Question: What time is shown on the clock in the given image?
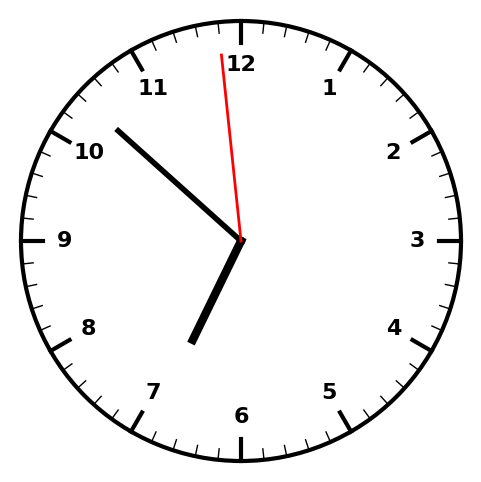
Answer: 06:51:59